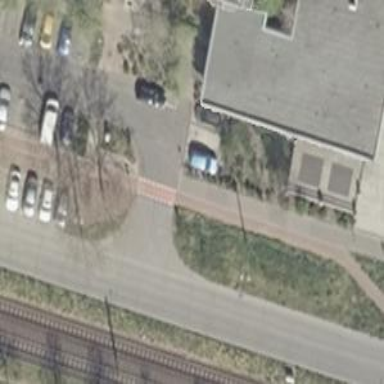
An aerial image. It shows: Road with "give way" sign.